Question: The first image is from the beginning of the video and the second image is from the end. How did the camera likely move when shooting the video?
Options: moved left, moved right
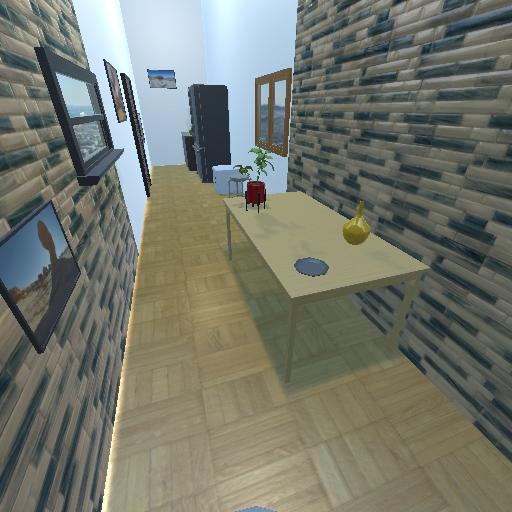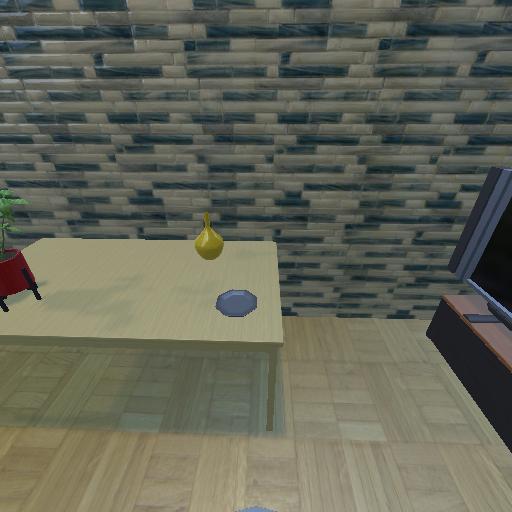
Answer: moved left